Question:
I have skeletonize binary image and the junction information. I want to draw circle at junction points as center and want to find the point of intersection of circle and binary image.
I have written the following code:
'''
BW = imread('circles.png');
imshow(BW);
BW2 = bwmorph(BW,'remove');
figure, imshow(BW2)
BW3 = bwmorph(BW,'skel',Inf);
figure, imshow(BW3)
BW3t = bwmorph(BW3,'thin');
figure, imshow(BW3t)
[rj, cj, re, ce] = findendsjunctions(BW3t, 1);
hold on
plot(cj(1),rj(1),'ob')
hold on
circle([cj(1),rj(1)],4,50,':r');
'''
findendsjunctions.m and dependent file show.m can downloaded from here: <URL> respectively.
And circle.m can be downloaded from here: <URL>
I want to find whether circle intersect 2, 3 or 4 vessels around it (marked as star in an image). Even if circle transverse many times a single vessel but output should be one intersection point per vessel.
Please suggest how can I find the intersection of circle and binary vessels.
Thanks
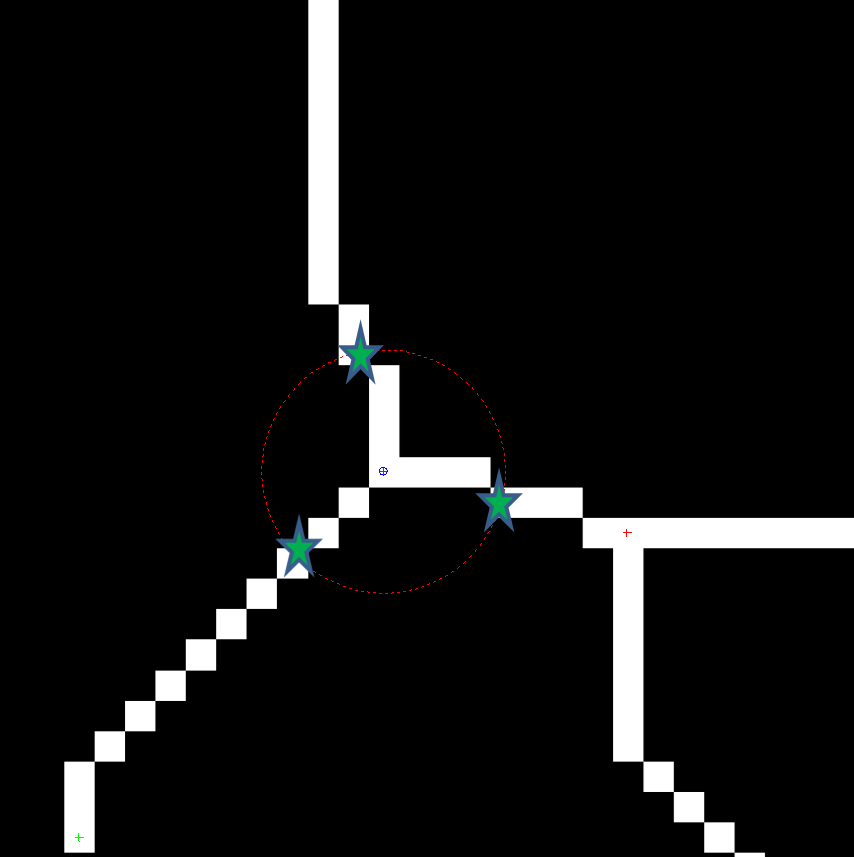
Answer: I have found the point of intersection of circle and Binary image and the coordinates of 3 points (marked as star in an image provided with my question). I have change the function circle.m (mentioned in my question above ) to give output of all X and Y coordinates of circumference of the circle and then I have written the following matlab code:
'''
[H, X, Y]=circle([cj(1),rj(1)],4,50,':r');
c = improfile(BW3t,X,Y)
x=1:length(c)
figure
plot(x, c,'r')
'''

'''
[maxtab, mintab]=peakdet(c, 1)
[pks,locs] = findpeaks(c)
pt1=[X(locs(1)) Y(locs(1))]
pt2=[X(locs(2)) Y(locs(2))]
pt3=[X(locs(3)) Y(locs(3))]
hold on
plot(pt1(1),pt1(2),'om','LineWidth',2)
hold on
plot(pt2(1),pt2(2),'og','LineWidth',2)
hold on
plot(pt3(1),pt3(2),'ob','LineWidth',2)
'''
pt1, pt2 pt3 are three points where circle cuts the binary image